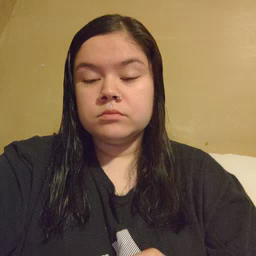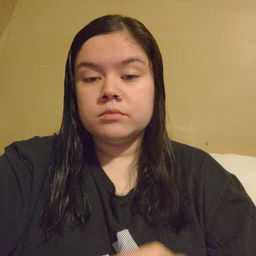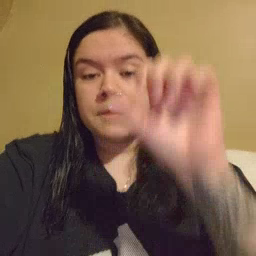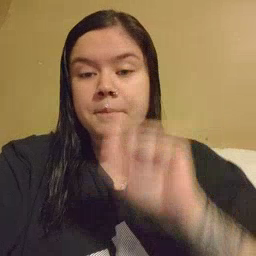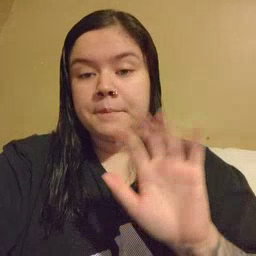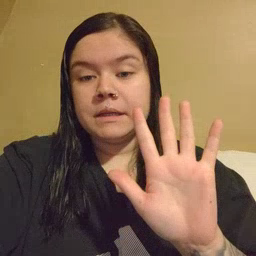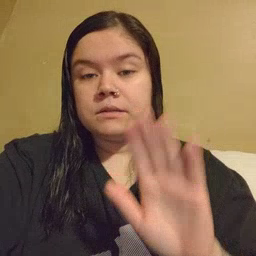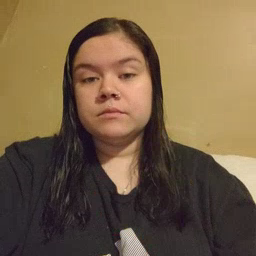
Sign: mitten